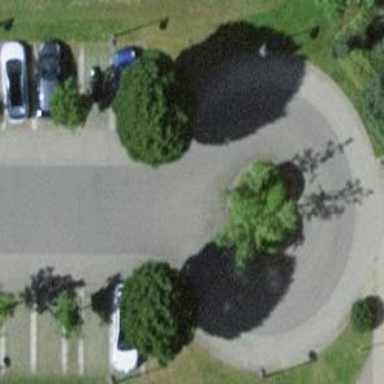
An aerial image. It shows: Residential road with separate sidewalks on both sides. The road surface is asphalt.